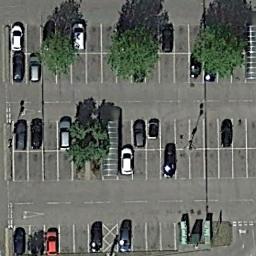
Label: parking_lot